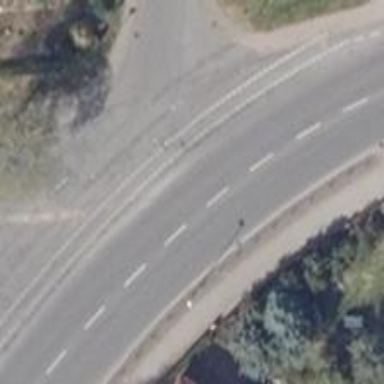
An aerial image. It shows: Secondary road with asphalt surface and sidewalks on both sides. There is cycle track on the left side of the road.